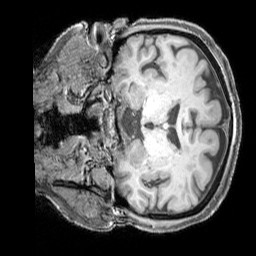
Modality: T1w
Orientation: coronal
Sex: female
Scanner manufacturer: siemens
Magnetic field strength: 3 T
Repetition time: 2.3 s
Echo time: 0.00226 s